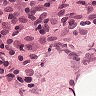
Metastatic tissue present: no